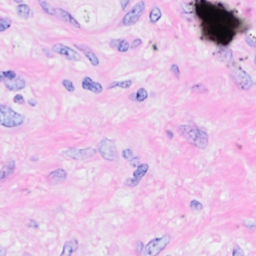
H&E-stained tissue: Breast